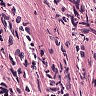
Metastatic tissue present: no